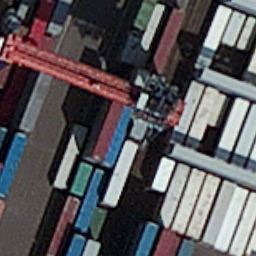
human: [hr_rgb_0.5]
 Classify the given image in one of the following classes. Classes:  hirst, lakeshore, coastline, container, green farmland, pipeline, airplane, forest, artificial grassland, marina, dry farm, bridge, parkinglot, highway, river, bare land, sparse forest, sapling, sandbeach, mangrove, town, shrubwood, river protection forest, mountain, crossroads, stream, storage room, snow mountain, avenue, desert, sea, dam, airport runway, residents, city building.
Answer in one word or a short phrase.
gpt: container